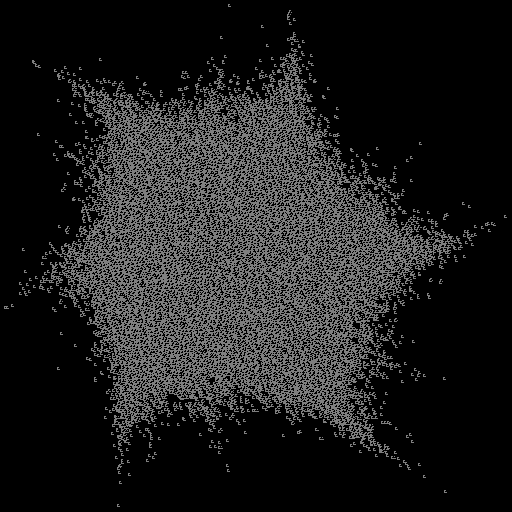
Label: bedder